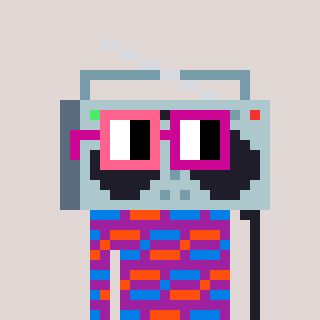
a pixel art character with square pink and red glasses, a boombox-shaped head and a magenta-colored body on a warm background